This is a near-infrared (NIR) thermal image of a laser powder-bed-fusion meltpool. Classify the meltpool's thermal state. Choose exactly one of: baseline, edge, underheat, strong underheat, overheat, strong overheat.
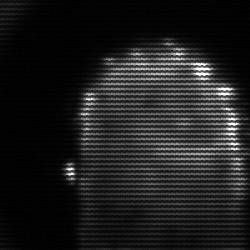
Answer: baseline